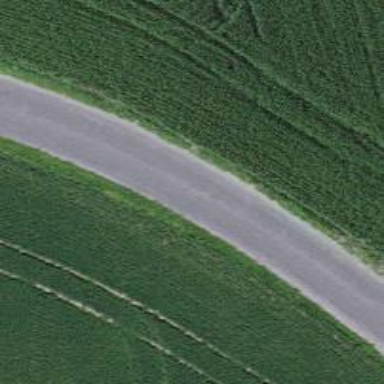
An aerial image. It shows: Unclassified road with asphalt surface.